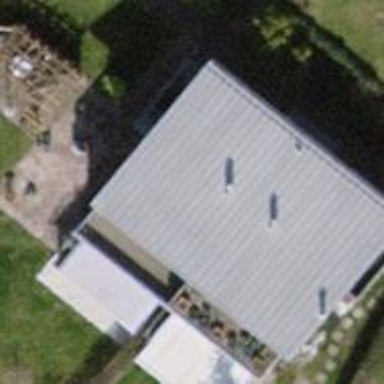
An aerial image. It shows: Residential building with flat grey metal roof.